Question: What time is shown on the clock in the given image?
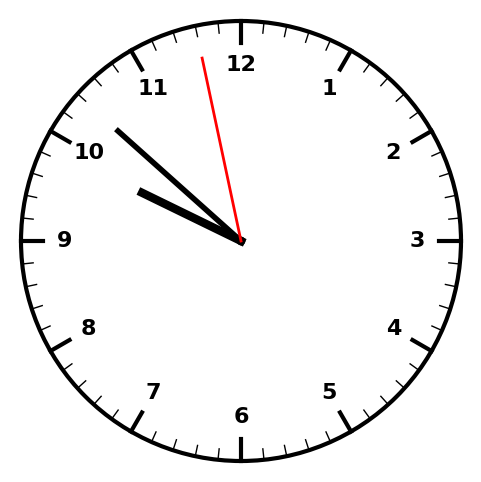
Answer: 09:51:58